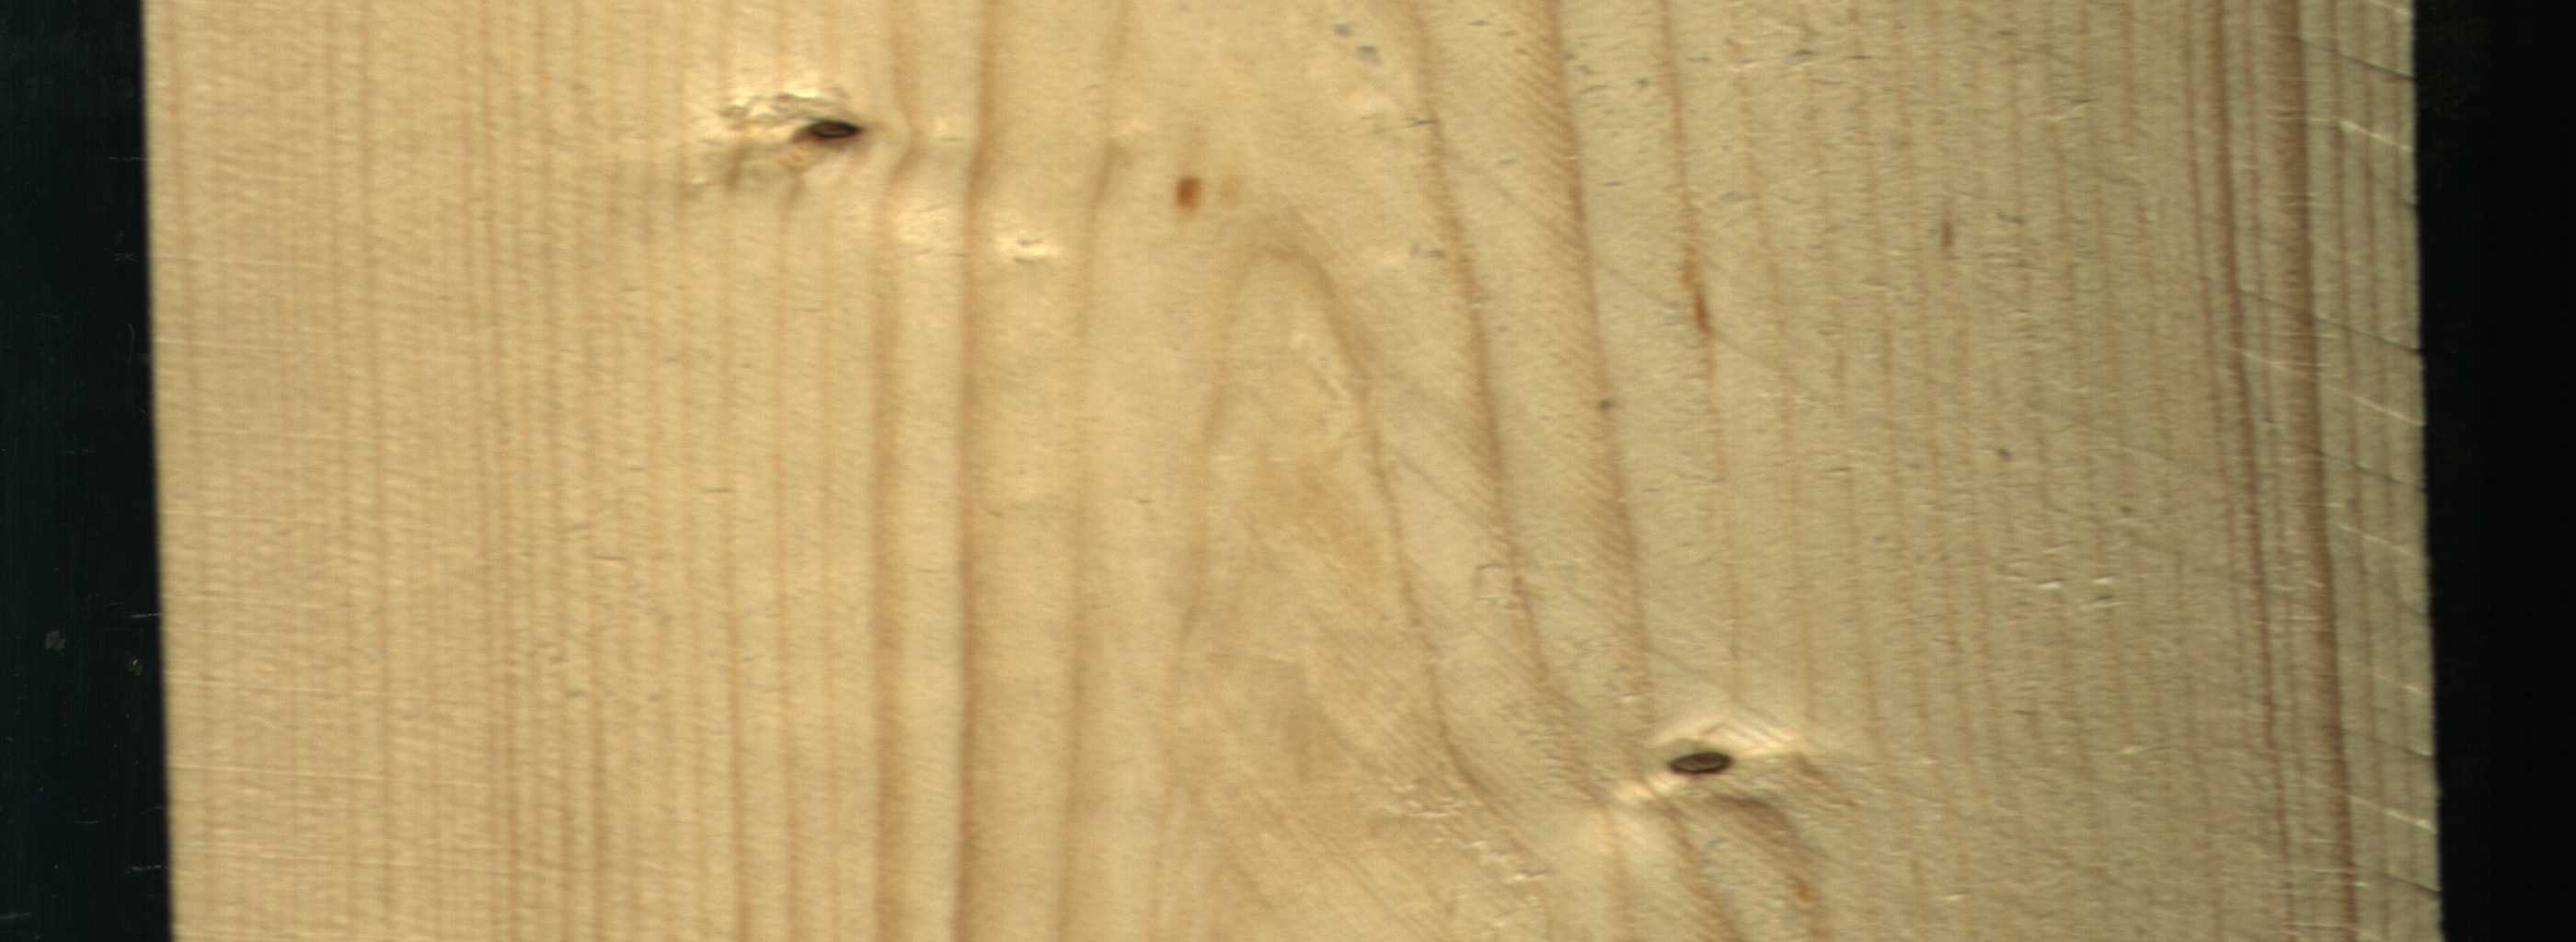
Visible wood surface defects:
Dead_Knot
Dead_Knot